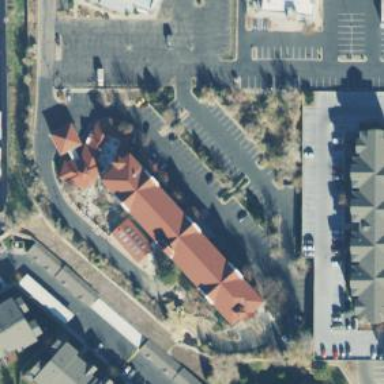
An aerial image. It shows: Hotel building.